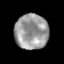
Tissue: prostate
Cell type: Myeloid cells
Senescence score: 0.3427
Nuclear area (px): 1153
Mean DAPI intensity: 154.43